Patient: sex M, age 22
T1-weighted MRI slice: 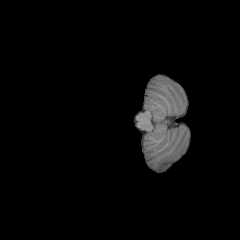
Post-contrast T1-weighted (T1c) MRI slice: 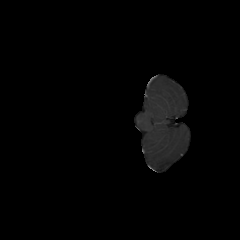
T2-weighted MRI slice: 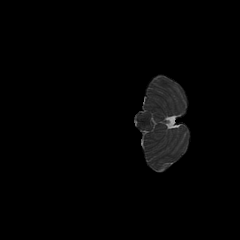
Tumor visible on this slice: no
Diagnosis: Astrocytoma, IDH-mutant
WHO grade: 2